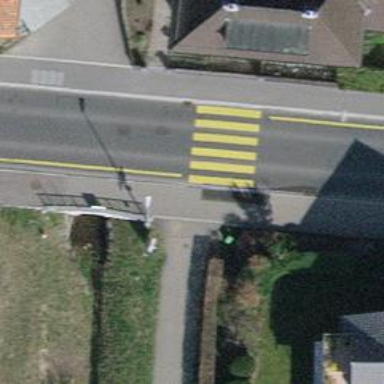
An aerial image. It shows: Sidewalk.